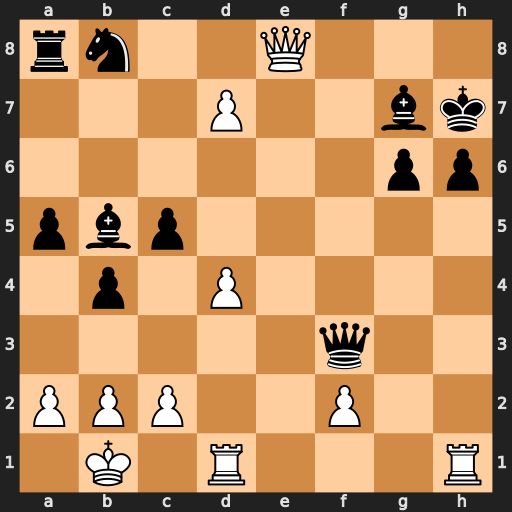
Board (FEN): rn2Q3/3P2bk/6pp/pbp5/1p1P4/5q2/PPP2P2/1K1R3R
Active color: w
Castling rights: -
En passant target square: -
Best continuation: Rdg1 Ra6 Rxh6+ Kxh6 Qe3+ Qxe3 Rh1+ Kg5 d8=Q+